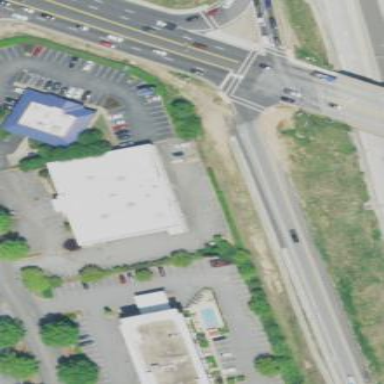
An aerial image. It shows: Retail building that houses furniture shop.